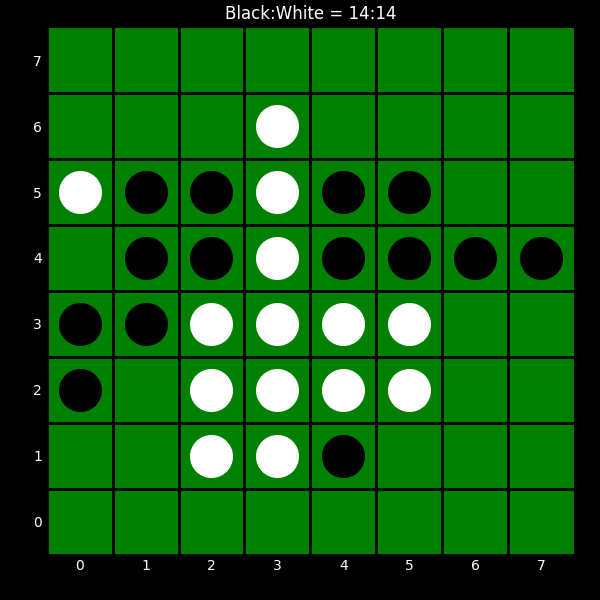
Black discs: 14
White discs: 14